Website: macys
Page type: billing-address
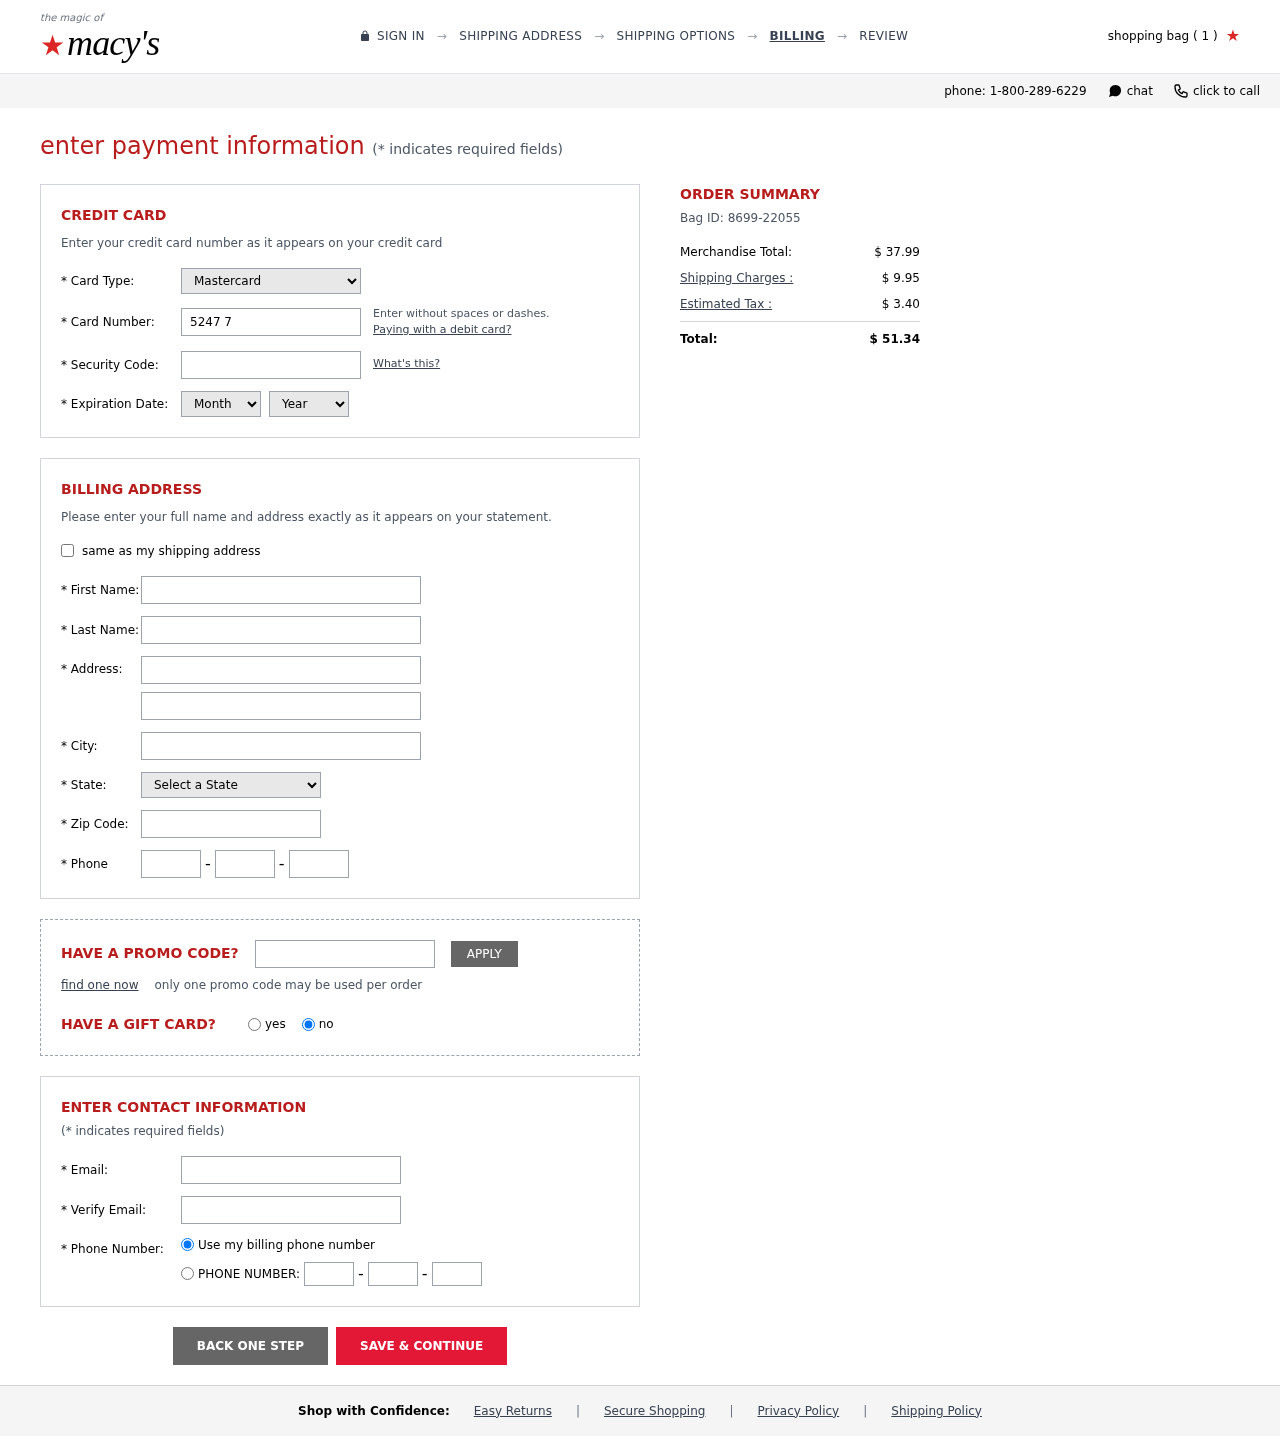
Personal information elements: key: PII_CARD_CVV
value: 262
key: PII_CARD_EXPIRY_MONTH
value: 02
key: PII_CARD_EXPIRY_YEAR
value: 28
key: PII_CARD_NUMBER
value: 5247 7222 0813 5922
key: PII_CARD_TYPE
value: Mastercard
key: PII_CITY
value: Port David
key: PII_EMAIL
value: davidruiz@gmail.com
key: PII_FIRSTNAME
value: David
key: PII_LASTNAME
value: Ruiz
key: PII_PHONE_AREA
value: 443
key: PII_PHONE_PREFIX
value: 376
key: PII_PHONE_SUFFIX
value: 0070
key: PII_POSTCODE
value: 08168
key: PII_STATE_ABBR
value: MH
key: PII_STREET
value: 88949 Davis Trail Suite 612
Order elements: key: ORDER_NUM_ITEMS
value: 1
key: ORDER_ID
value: Bag ID: 8699-22055
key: ORDER_SUBTOTAL
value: $ 37.99
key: ORDER_SHIPPING_COST
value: $ 9.95
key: ORDER_TAX
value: $ 3.40
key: ORDER_TOTAL
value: $ 51.34